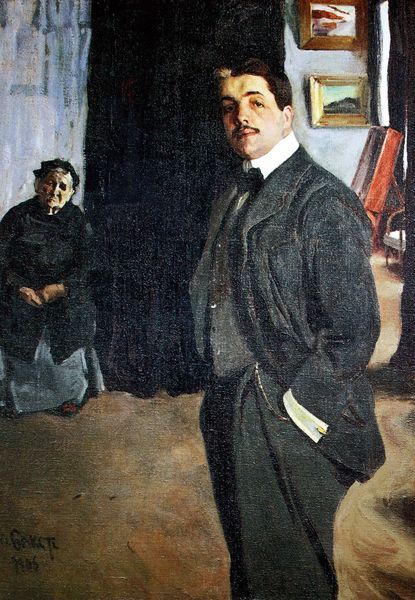
Titel: Djagilew und seine alte Kinderpflegerin
Künstler: Léon Bakst
Standort: St. Petersburg
Institution: Russisches Museum
Schlagwörter: blau, gemälde, kopf, mann, weiß, menschen, sitzen, braun, bunt, fenster, frau, frisur, grau, holz, hut, kleid, licht, nase, ohr, profil, raum, schwarz, stirn, stuhl, zimmer, blick, rot, beige, haube, malerei, rock, teppich, alt, anzug, bart, hemd, hose, jacke, jung, schnurrbart, wand, alte, architektur, augen, gesicht, kragen, rahmen, stehen, bild, bildnis, herr, hände, instrument, portrait, porträt, signatur, vorhang, öl, boden, haare, interieur, mantel, pose, sessel, sitzend, stehend, familienporträt, mutter, schürze, bilder, alte dame, hosen, kette, frack, gardine, schnurbart, wohnung, krawatte, atelier, maler, uhr, junge, knöpfe, fleige, fliege, schnauzbart, schnauzer, jacket, weste, wei, gemalt, jugend, künstler, manschette, kinderfrau, tasche, hosentaschen, uhrenkette, bürgerlich, hamd, greisin, taschenuhr, fragend, alte frau, selbstbewusst, sohn, schopf, mutte, gemäöde, augenklappe, shnurrbart, manschettenknöpfe, 19. jahrhundert, 1905, knien#, wesete